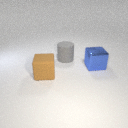
large blue metal cube in front of large gray rubber cylinder